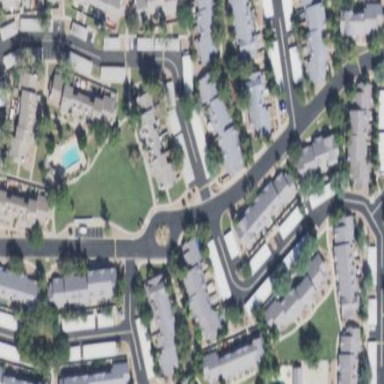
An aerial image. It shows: Residential area with townhomes.